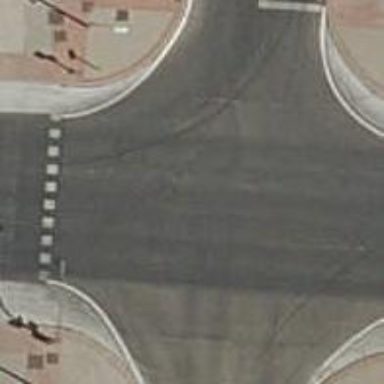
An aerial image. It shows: Road with traffic signals.